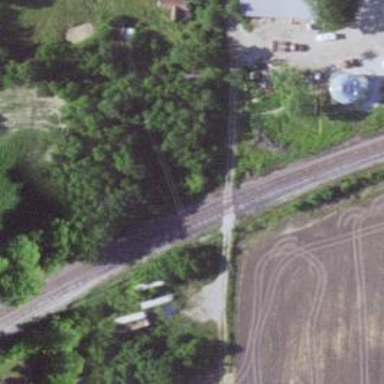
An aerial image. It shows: Railway level crossing.